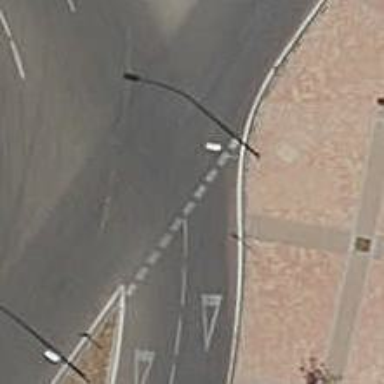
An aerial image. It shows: Road with "give way" sign.